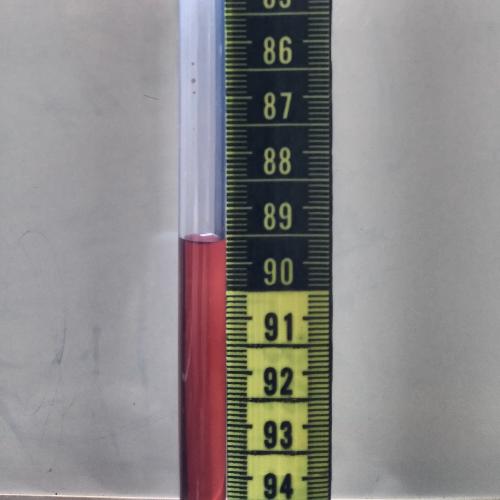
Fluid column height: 89.6 cm